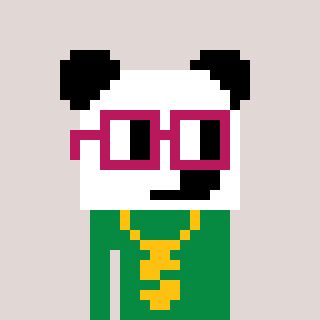
a pixel art character with square dark red glasses, a panda-shaped head and a green-colored body on a warm background